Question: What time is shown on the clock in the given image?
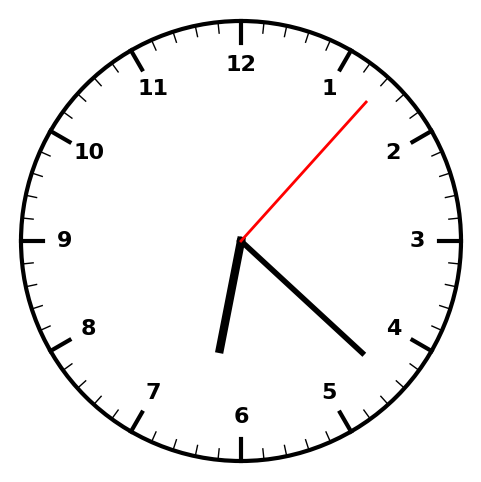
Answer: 06:22:07